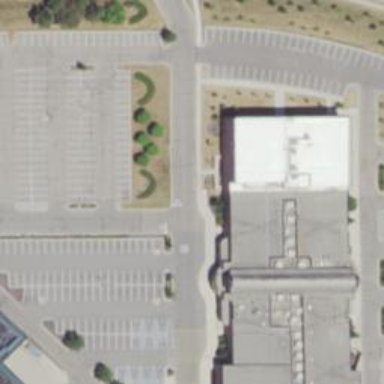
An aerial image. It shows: Cinema building.